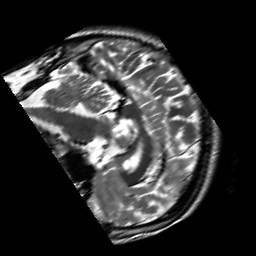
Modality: T2w
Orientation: sagittal
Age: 28
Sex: male
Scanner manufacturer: siemens
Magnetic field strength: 3 T
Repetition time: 7 s
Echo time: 0.09 s